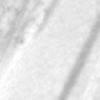
Label: change